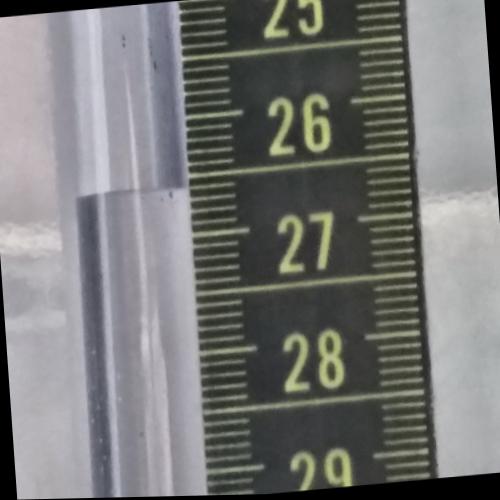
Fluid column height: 26.6 cm